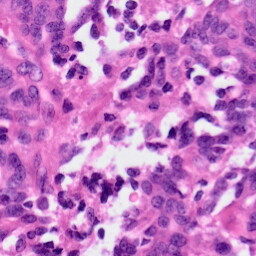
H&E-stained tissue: Ovarian